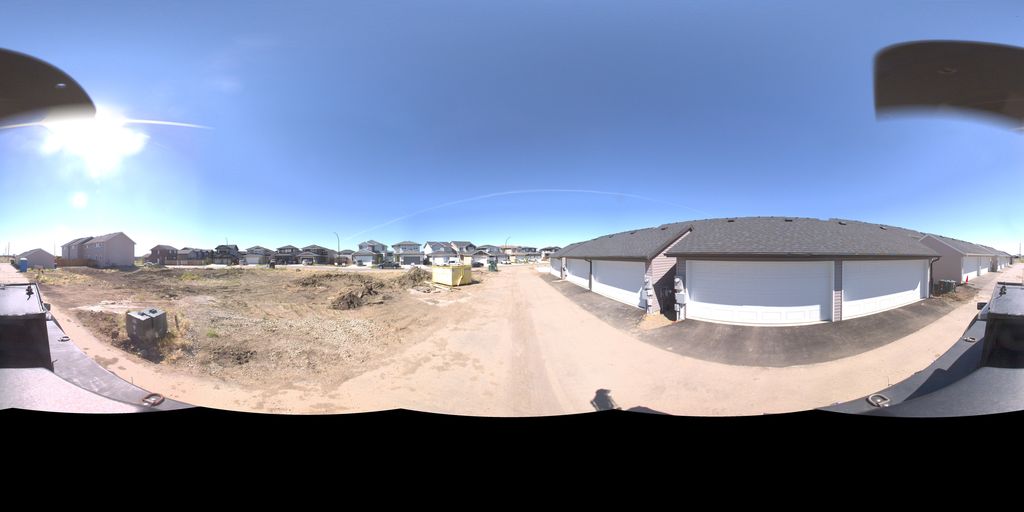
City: saskatoon